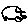
Label: car